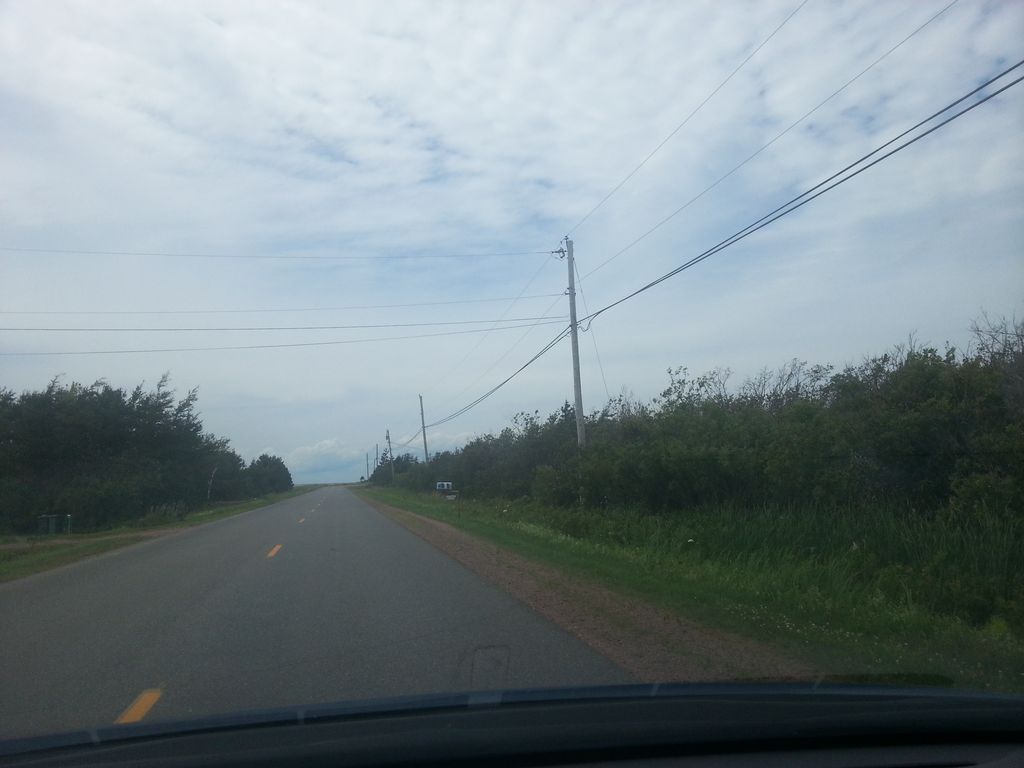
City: charlottetown